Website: ulta-beauty
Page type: account-selection
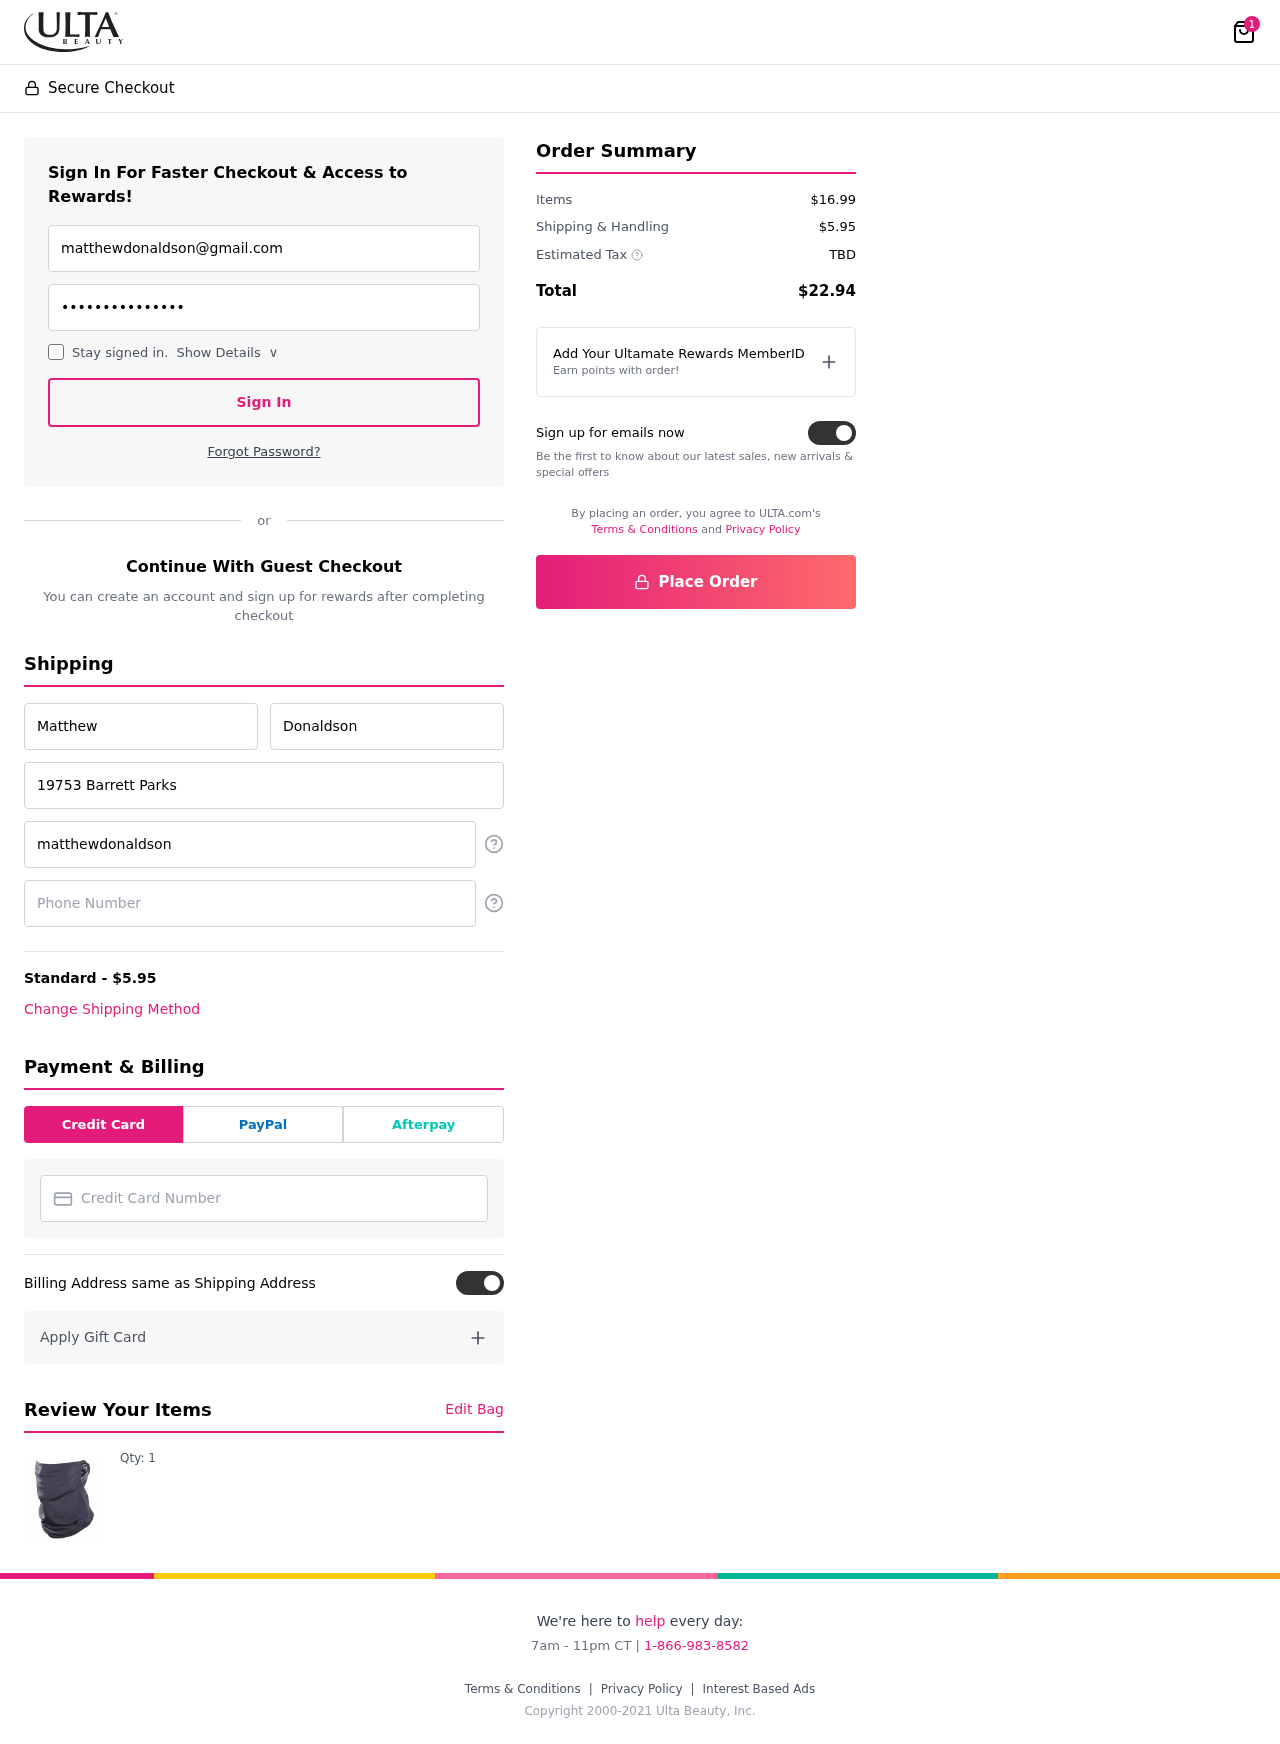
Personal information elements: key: PII_CARD_NUMBER
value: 3766 0894 6641 723
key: PII_EMAIL
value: matthewdonaldson@gmail.com
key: PII_EMAIL2
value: matthewdonaldson@gmail.com
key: PII_FIRSTNAME
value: Matthew
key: PII_LASTNAME
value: Donaldson
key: PII_PHONE
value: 5782796102
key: PII_STREET
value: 19753 Barrett Parks
Product elements: key: PRODUCT1_QUANTITY
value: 1
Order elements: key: ORDER_NUM_ITEMS
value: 1
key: ORDER_SHIPPING_COST
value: $5.95
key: ORDER_SUBTOTAL
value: $16.99
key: ORDER_TAX
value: TBD
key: ORDER_TOTAL
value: $22.94